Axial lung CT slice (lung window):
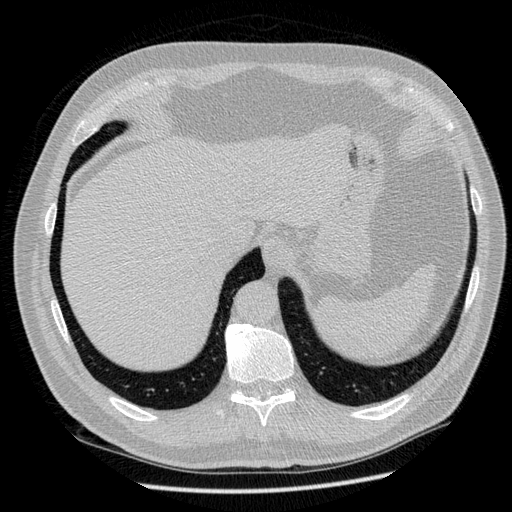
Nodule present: no